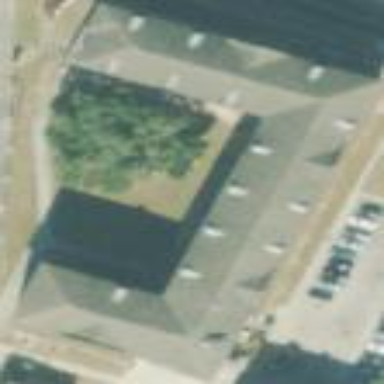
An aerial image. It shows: Dormitory building.